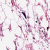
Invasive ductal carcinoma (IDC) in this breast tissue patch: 0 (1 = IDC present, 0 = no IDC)